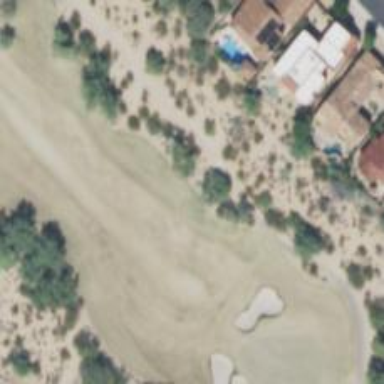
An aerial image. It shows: Golf hole.